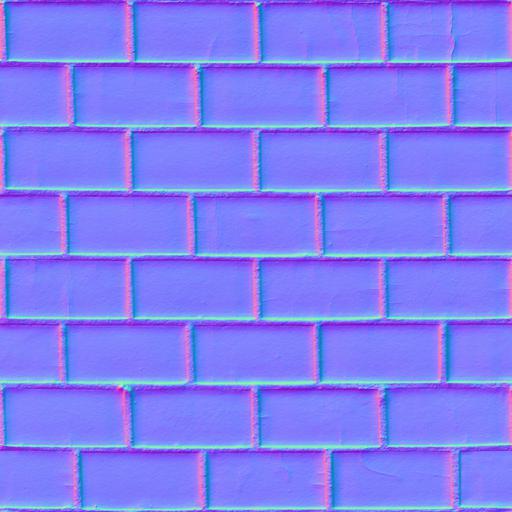
brick bricks city clean modern wall white